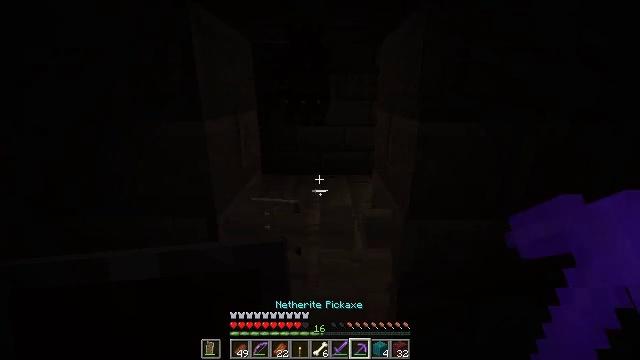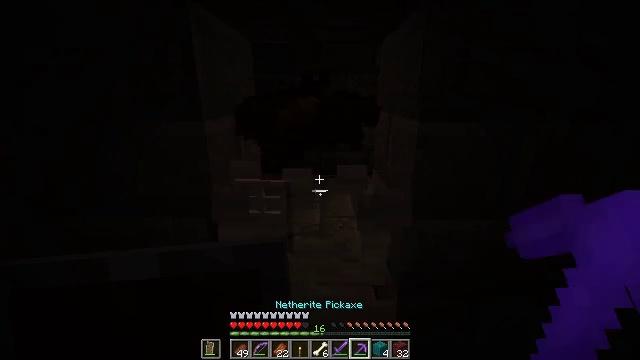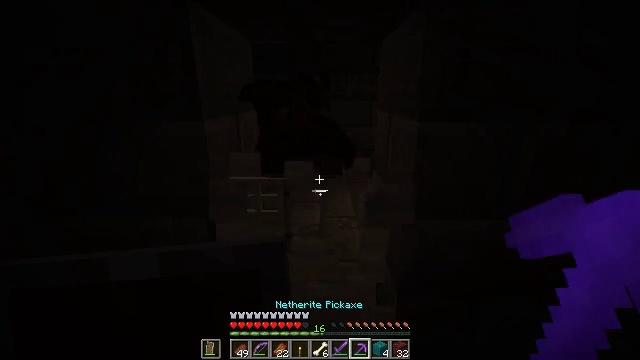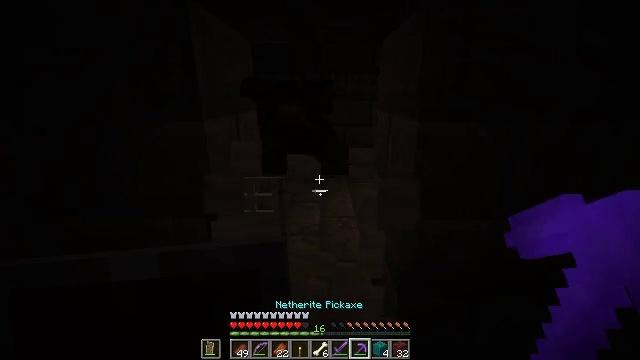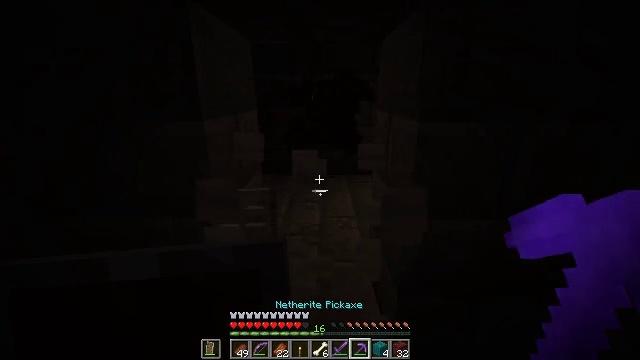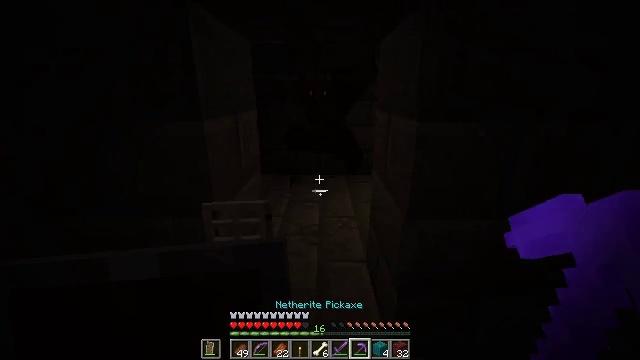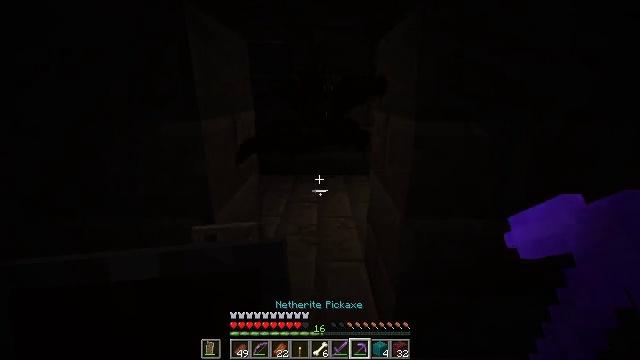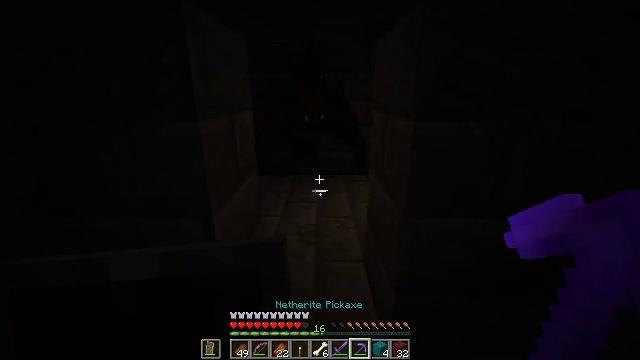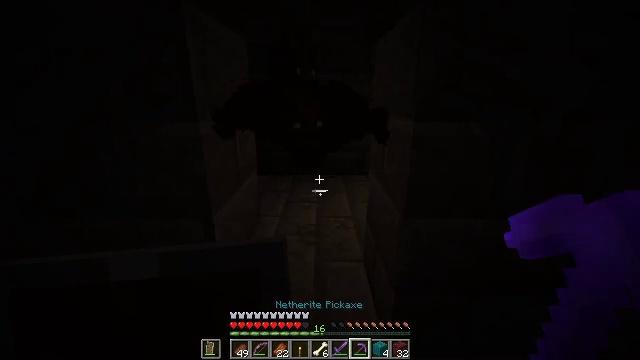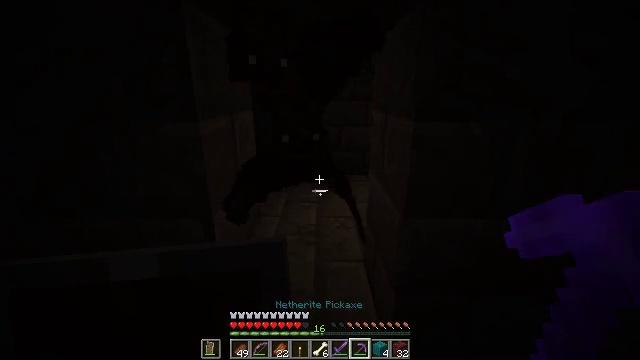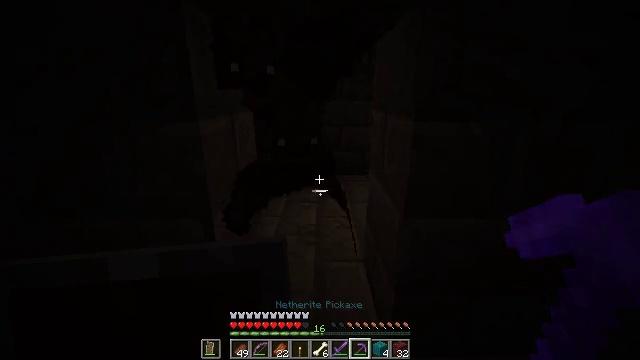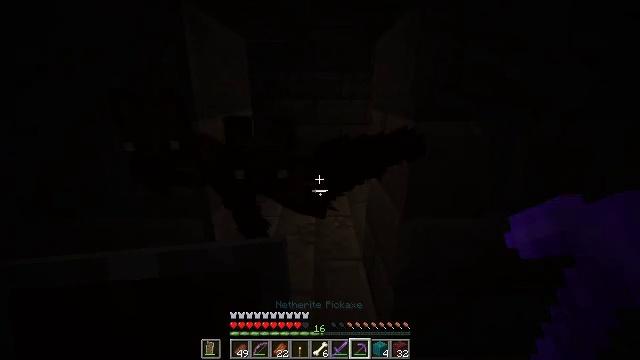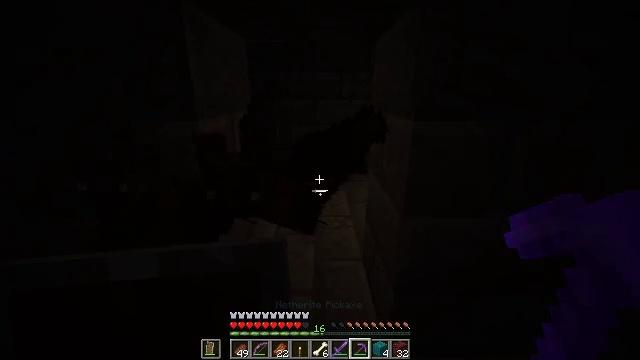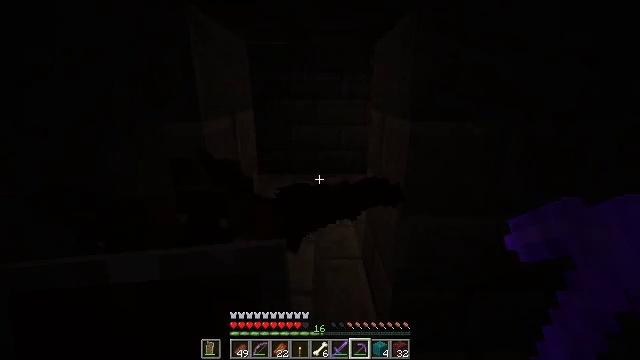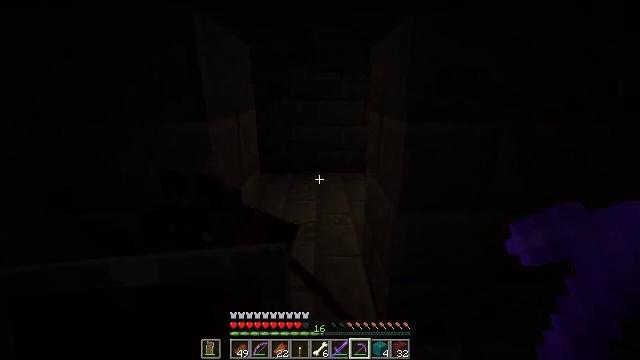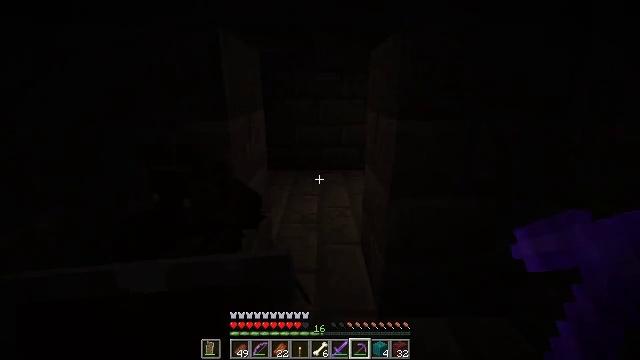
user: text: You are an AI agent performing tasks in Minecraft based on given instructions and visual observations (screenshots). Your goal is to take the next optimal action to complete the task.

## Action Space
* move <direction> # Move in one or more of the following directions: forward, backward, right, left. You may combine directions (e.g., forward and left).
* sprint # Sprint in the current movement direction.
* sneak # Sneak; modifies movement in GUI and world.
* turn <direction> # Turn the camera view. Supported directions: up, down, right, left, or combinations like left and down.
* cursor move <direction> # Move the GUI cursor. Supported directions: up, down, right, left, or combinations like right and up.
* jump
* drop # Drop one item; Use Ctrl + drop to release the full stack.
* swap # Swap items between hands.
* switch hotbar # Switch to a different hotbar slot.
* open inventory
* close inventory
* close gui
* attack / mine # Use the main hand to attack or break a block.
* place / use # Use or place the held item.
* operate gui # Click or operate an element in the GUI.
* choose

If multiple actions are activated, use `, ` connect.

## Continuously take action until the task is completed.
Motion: motion action
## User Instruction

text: Gather the iron door by mining it.
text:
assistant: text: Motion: attack / mine
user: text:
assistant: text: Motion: no_op
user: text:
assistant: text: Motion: no_op
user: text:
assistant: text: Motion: no_op
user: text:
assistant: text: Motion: no_op
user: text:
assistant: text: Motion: no_op
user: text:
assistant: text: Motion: no_op
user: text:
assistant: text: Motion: no_op
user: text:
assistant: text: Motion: no_op
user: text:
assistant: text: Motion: no_op
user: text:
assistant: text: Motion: no_op
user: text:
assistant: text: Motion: no_op
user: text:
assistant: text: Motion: move back
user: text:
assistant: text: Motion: move back
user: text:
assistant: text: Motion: move back
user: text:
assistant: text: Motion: move back, turn left and down
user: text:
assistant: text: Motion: move back, turn left
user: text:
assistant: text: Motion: move back
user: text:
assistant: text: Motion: move back
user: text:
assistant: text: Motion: move back
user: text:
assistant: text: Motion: move back
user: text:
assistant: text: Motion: move back
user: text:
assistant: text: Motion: no_op
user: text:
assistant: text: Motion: no_op
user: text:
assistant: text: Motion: no_op
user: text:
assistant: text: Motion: no_op
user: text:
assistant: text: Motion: no_op
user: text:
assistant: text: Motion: no_op
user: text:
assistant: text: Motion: no_op
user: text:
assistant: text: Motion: no_op